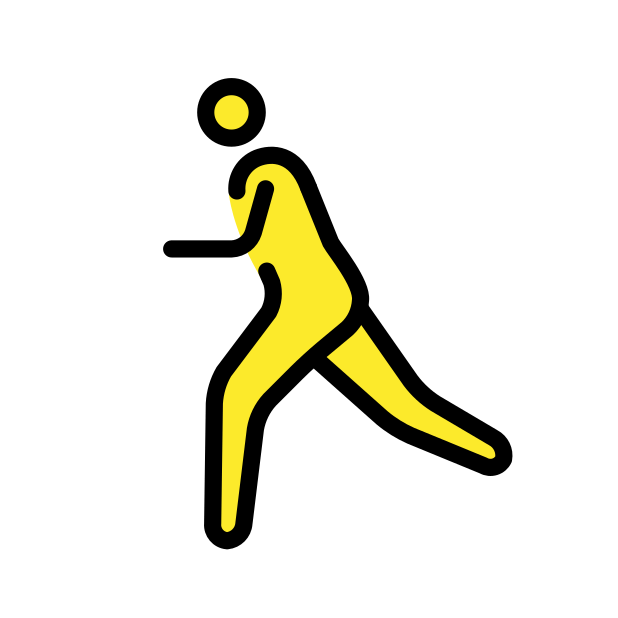
man running